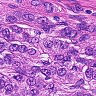
Metastatic tissue present: yes